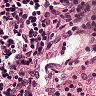
Metastatic tissue present: no